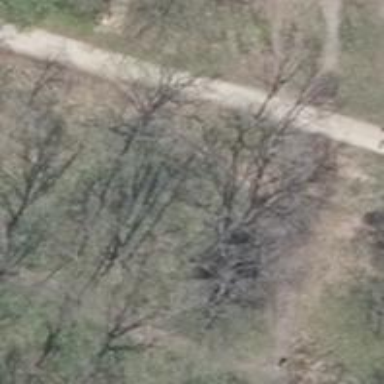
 part of playground attraction which includes tree house playhouse."